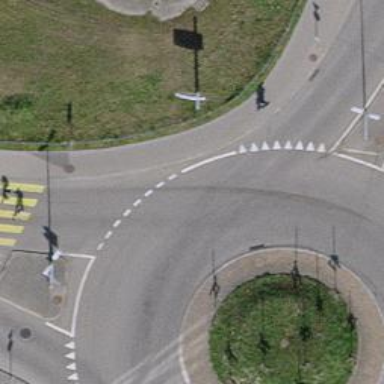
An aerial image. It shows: Primary highway with asphalt surface leading to roundabout.